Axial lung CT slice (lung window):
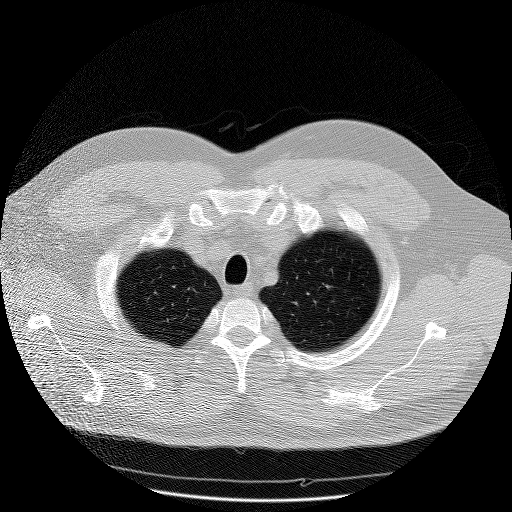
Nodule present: no